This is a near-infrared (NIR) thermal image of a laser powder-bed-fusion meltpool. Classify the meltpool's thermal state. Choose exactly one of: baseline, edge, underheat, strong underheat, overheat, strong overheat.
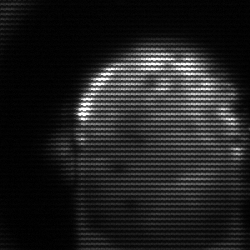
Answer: baseline